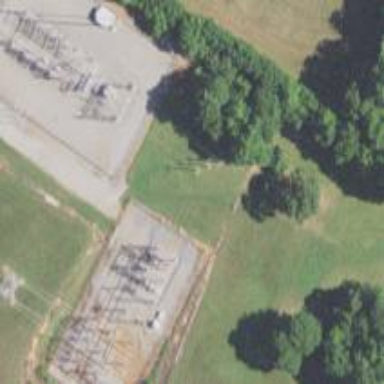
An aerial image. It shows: Power pole.